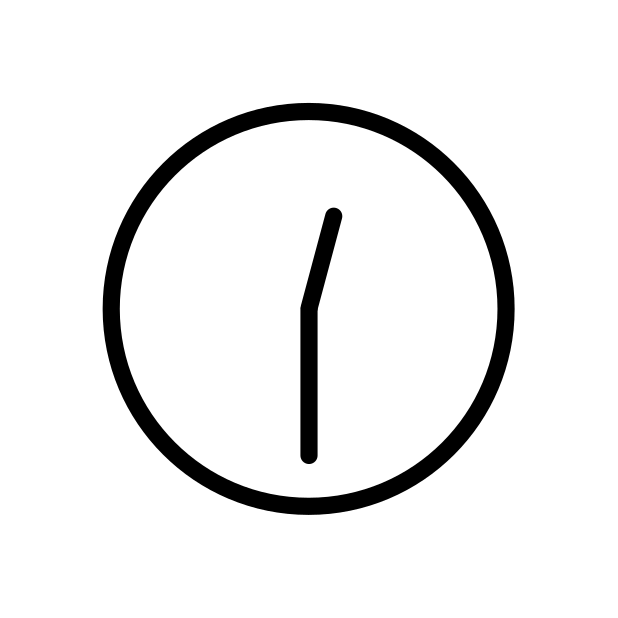
Emoji: 🕧
Name: clock face twelve-thirty
Unicode: 0x1f567